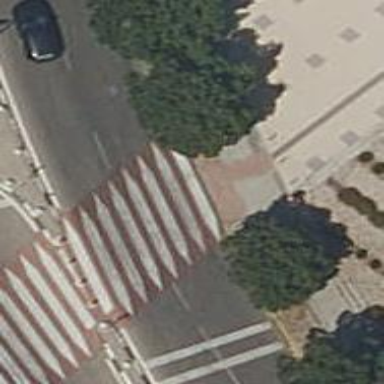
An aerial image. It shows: Pedestrian road.